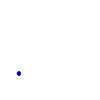
Particle: kaon